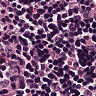
Metastatic tissue present: no